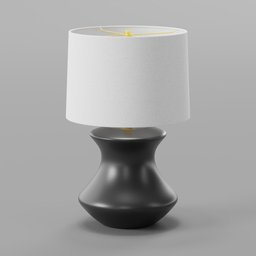
Label: lighting